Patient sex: M
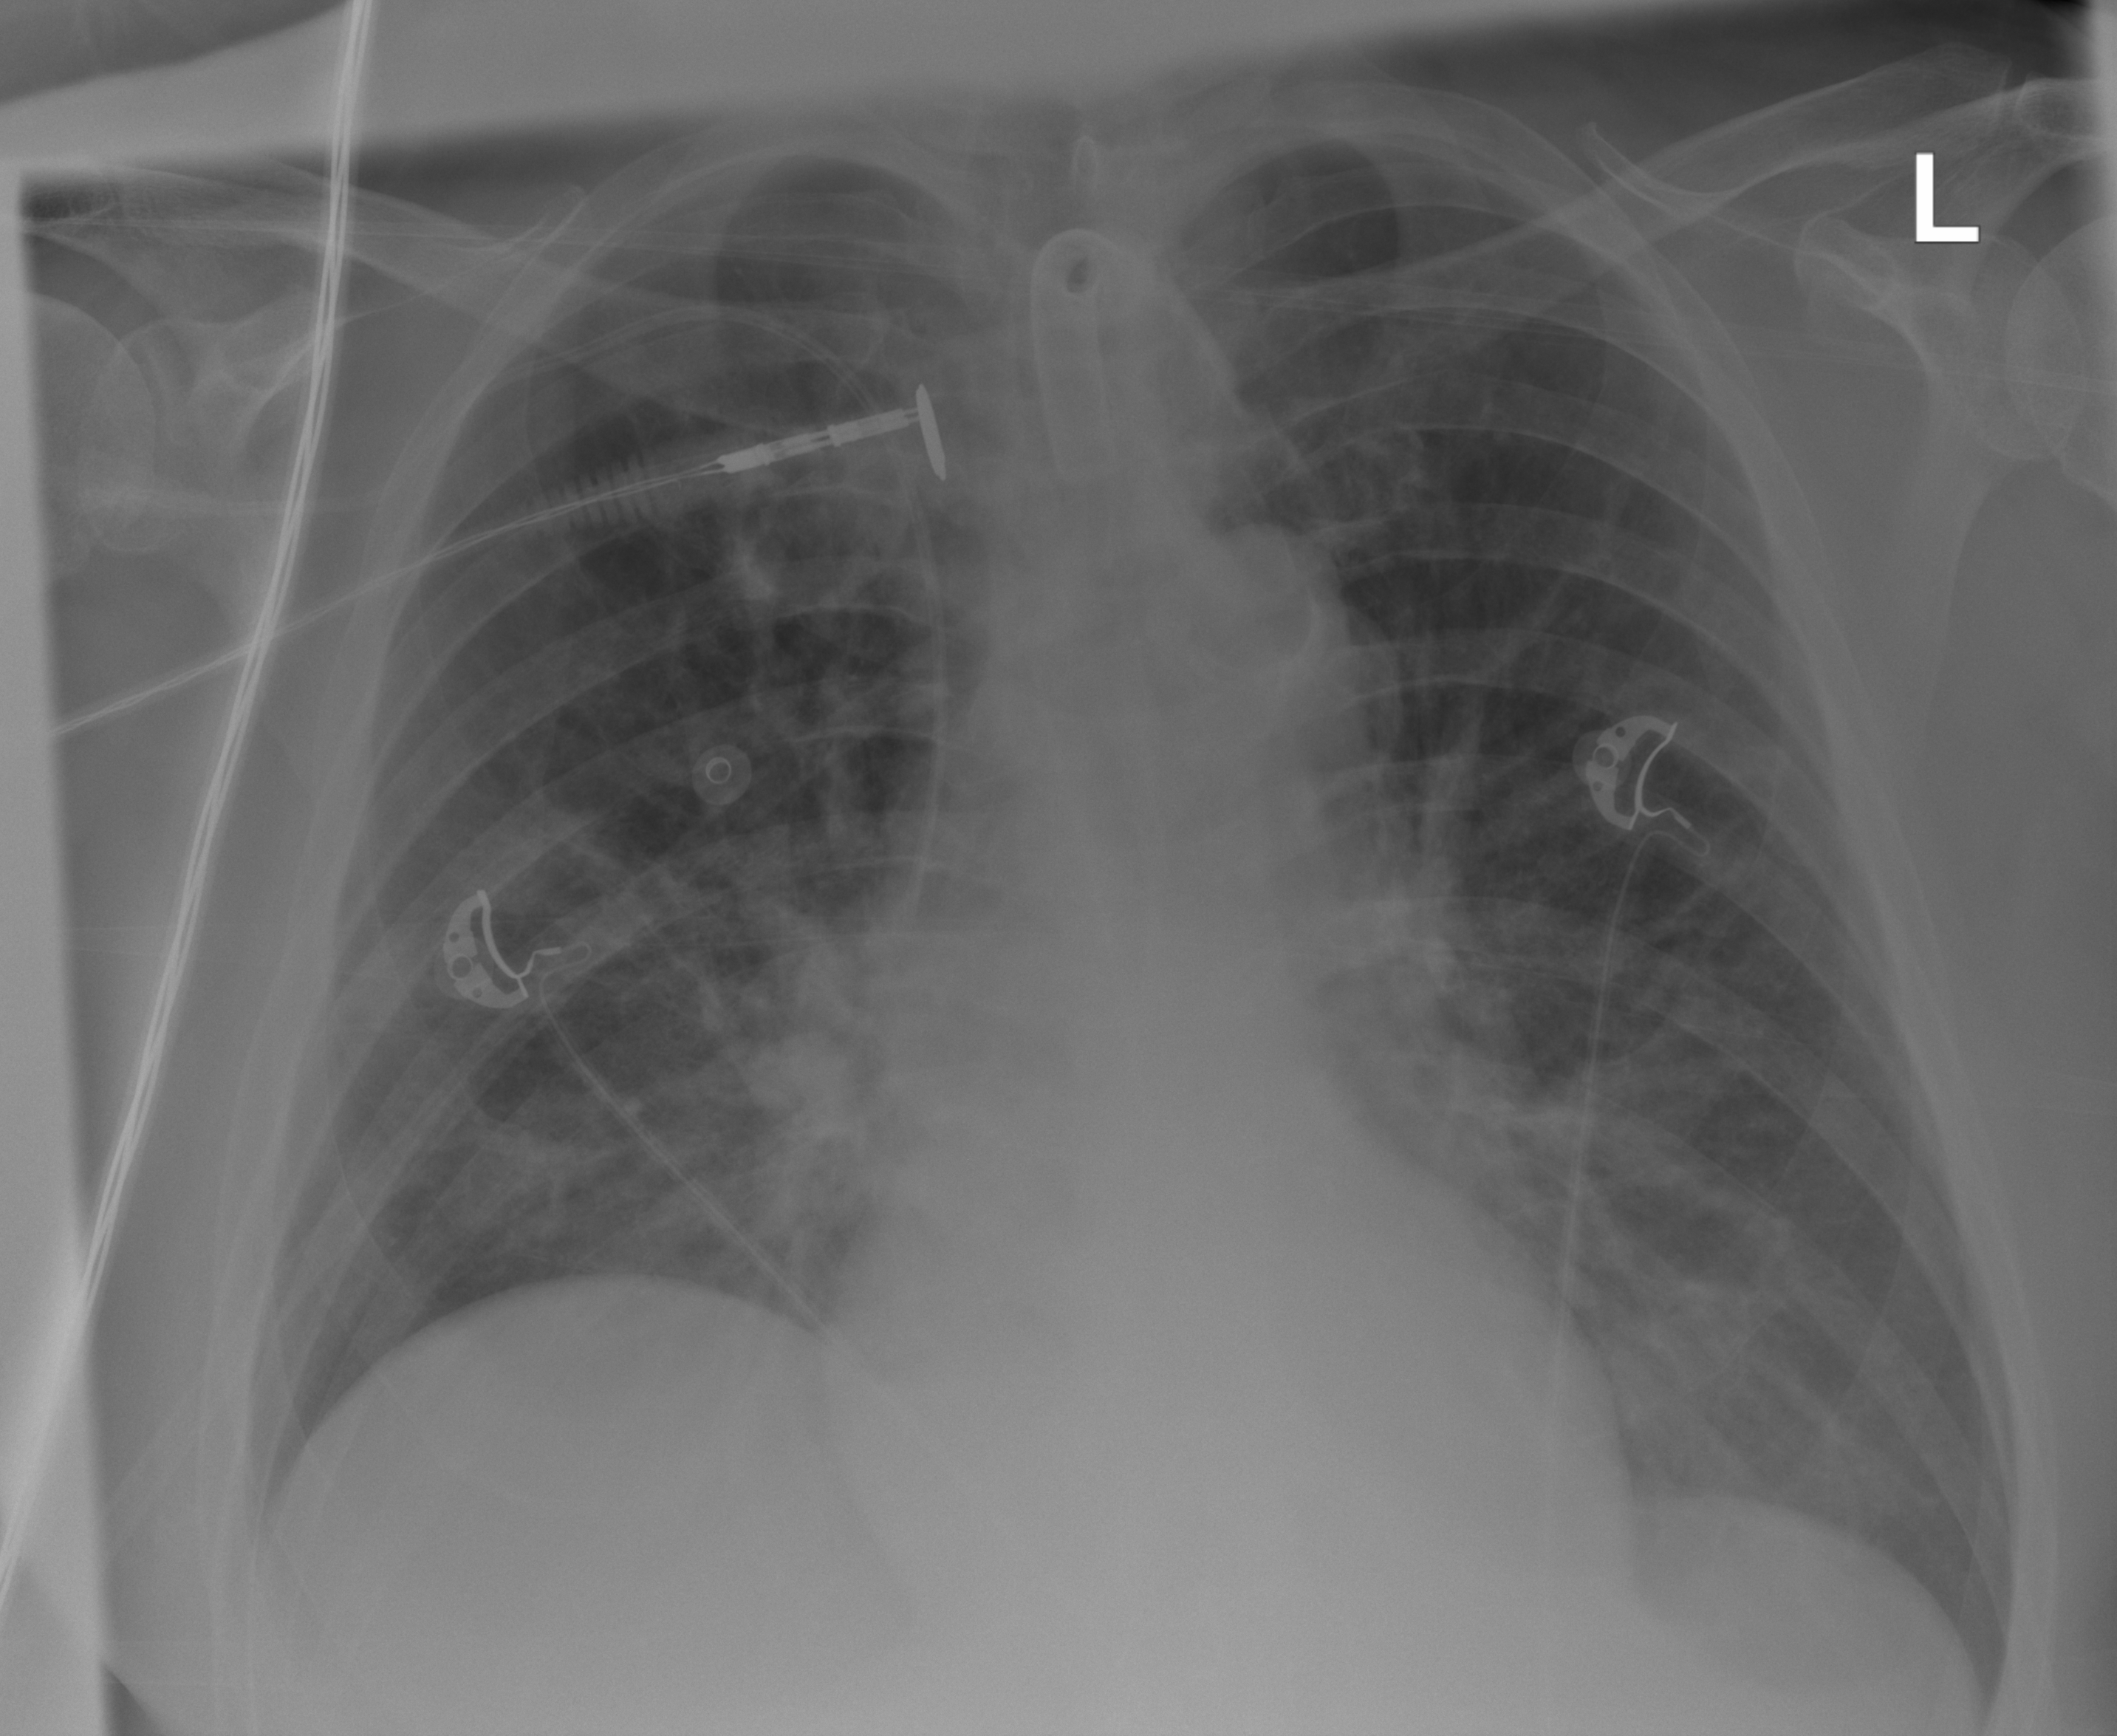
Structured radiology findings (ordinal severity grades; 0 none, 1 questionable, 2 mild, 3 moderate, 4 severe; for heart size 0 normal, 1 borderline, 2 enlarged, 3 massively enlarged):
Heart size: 0
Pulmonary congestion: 2
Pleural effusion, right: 0
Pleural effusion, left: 2
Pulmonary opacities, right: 2
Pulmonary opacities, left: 2
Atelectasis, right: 2
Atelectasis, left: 2